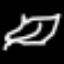
Label: leaf